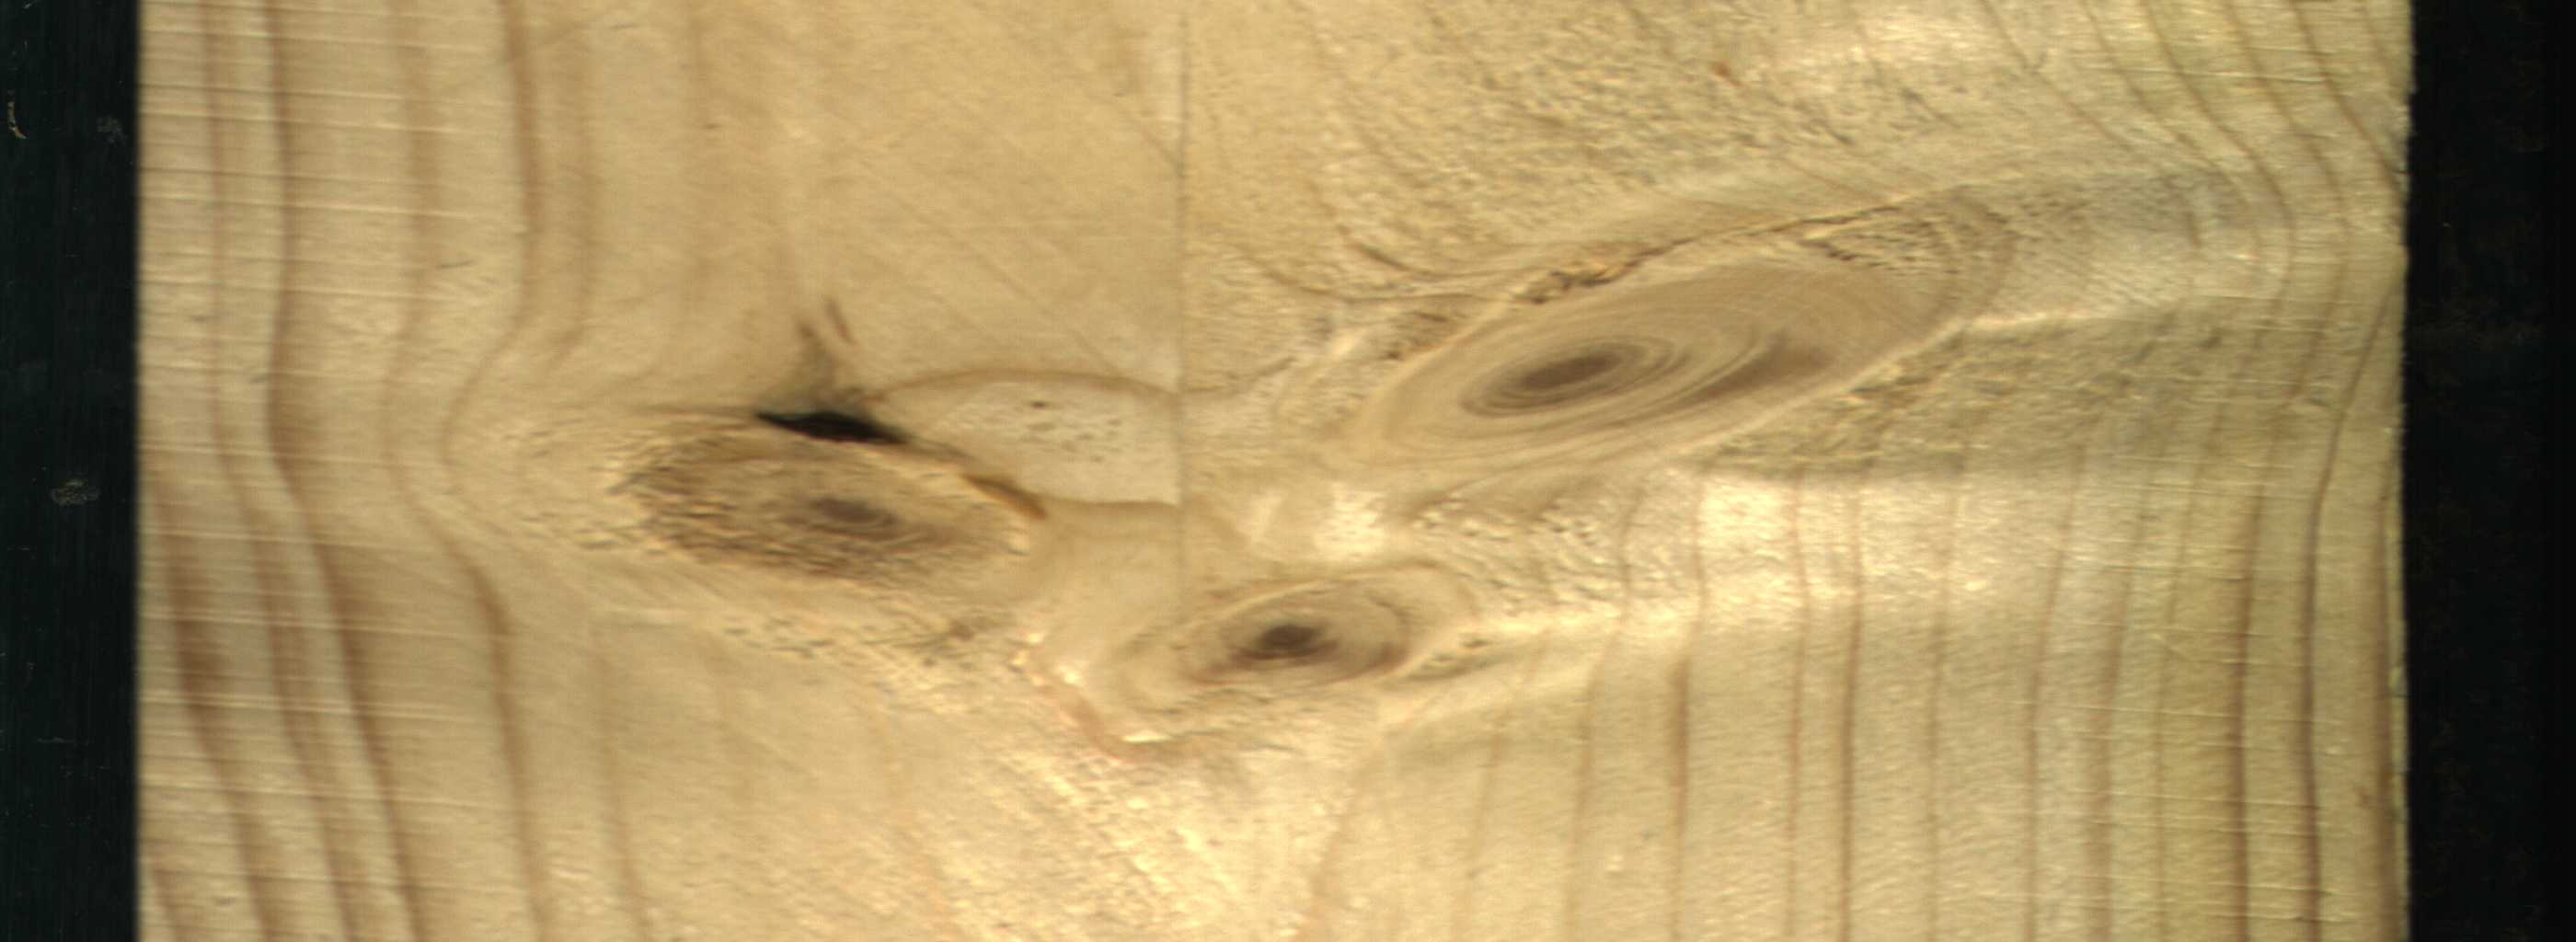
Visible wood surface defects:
Dead_Knot
Live_Knot
Live_Knot
Live_Knot